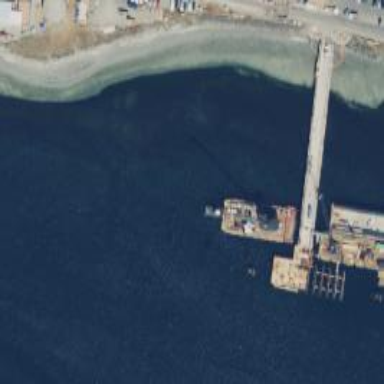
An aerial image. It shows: Man-made pier.